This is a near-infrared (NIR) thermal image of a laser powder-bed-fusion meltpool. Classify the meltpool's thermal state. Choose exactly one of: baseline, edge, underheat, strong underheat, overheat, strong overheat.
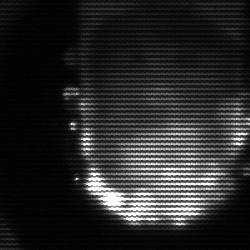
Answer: baseline